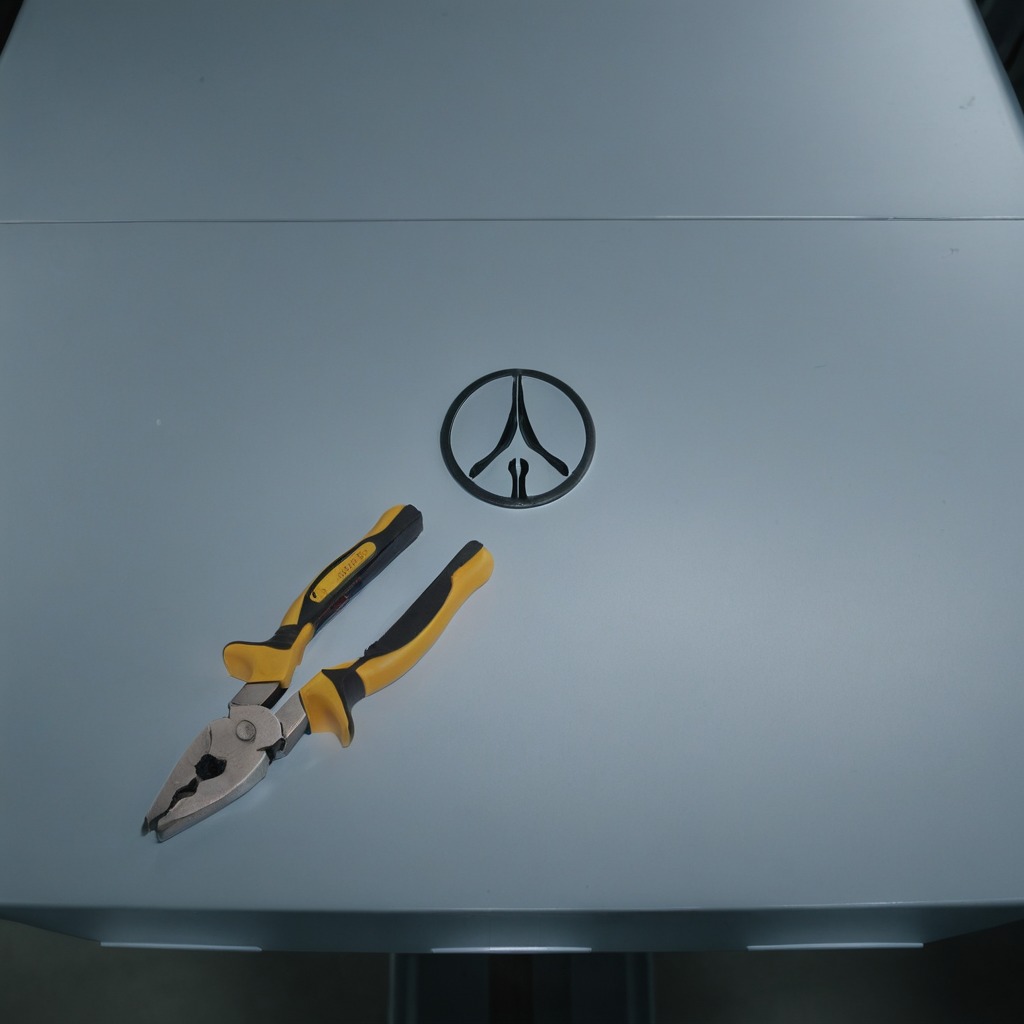
A plier is lying on the toolbox surface.